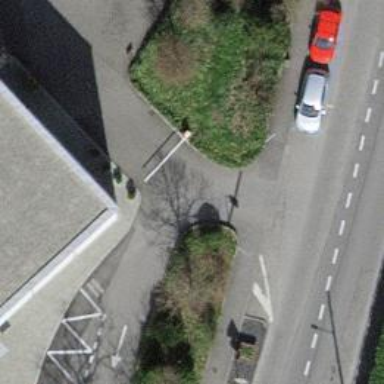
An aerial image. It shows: Lift gate barrier.